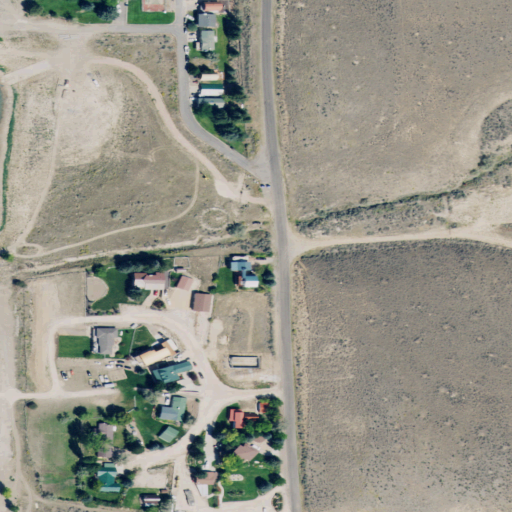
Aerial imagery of valley in Idaho named Cooley Canyon containing shrub, low intensity development, open development, medium intensity development, high intensity development, open water, and grassland